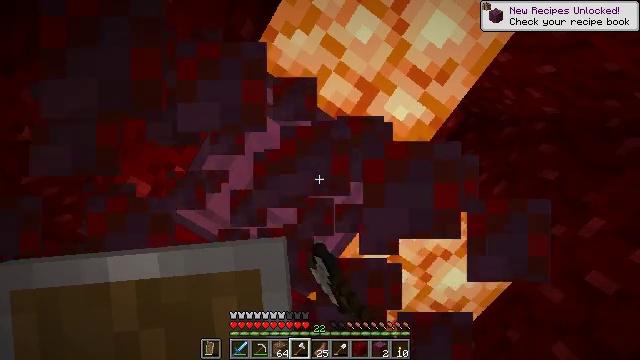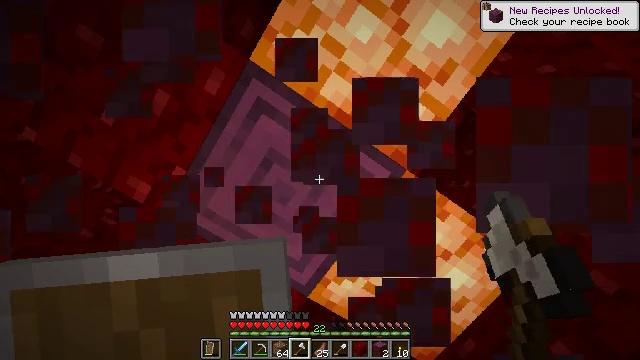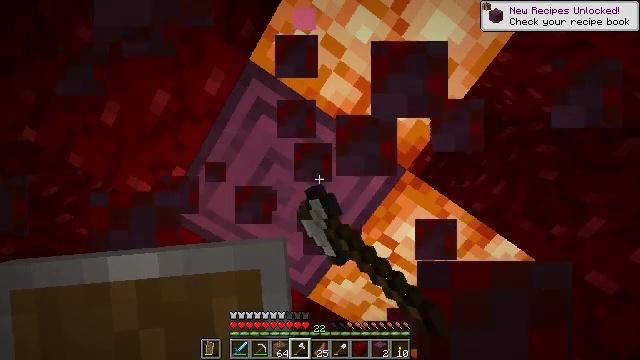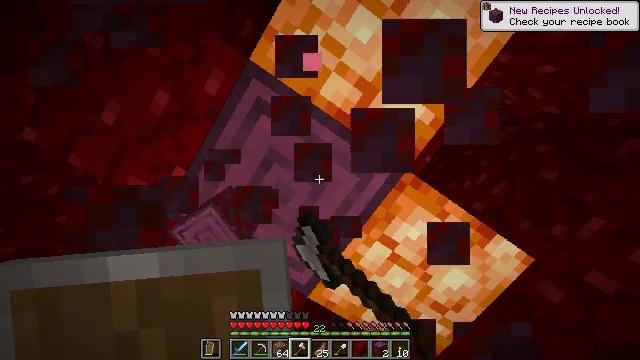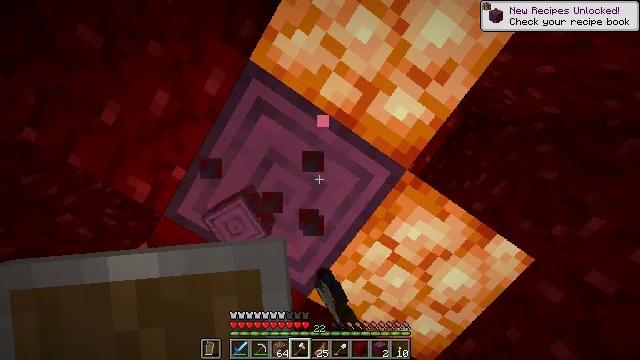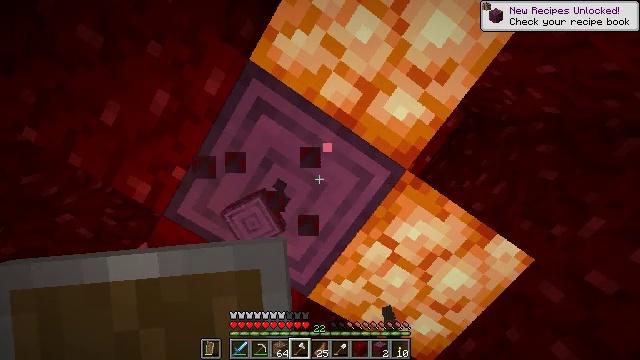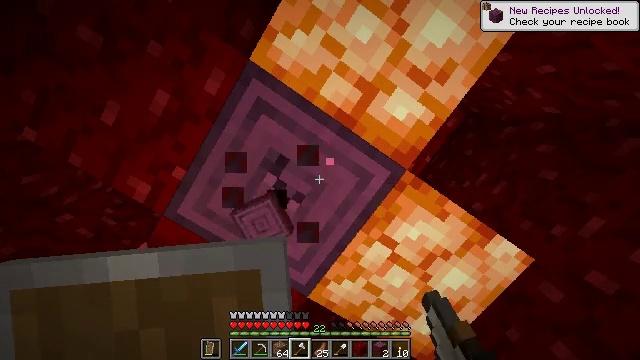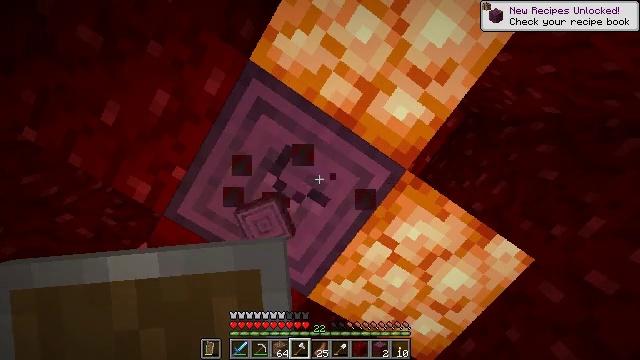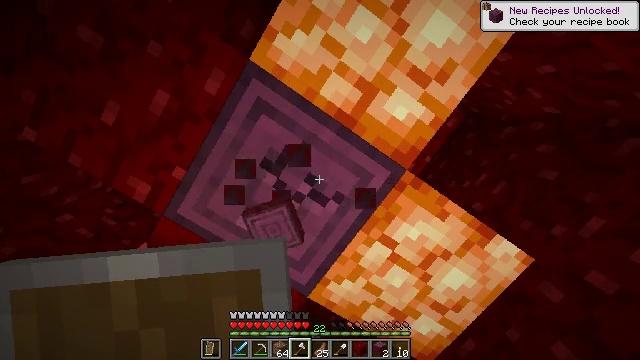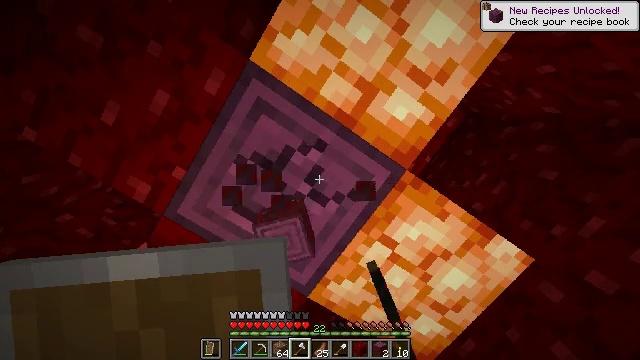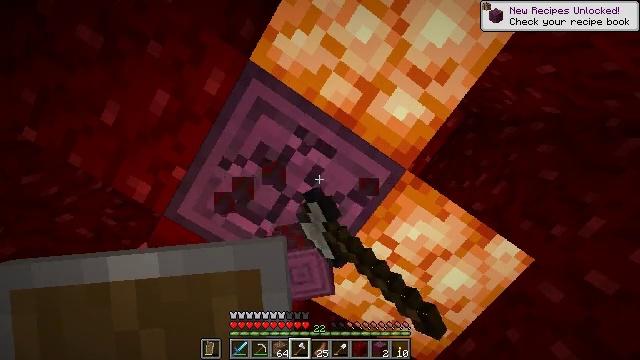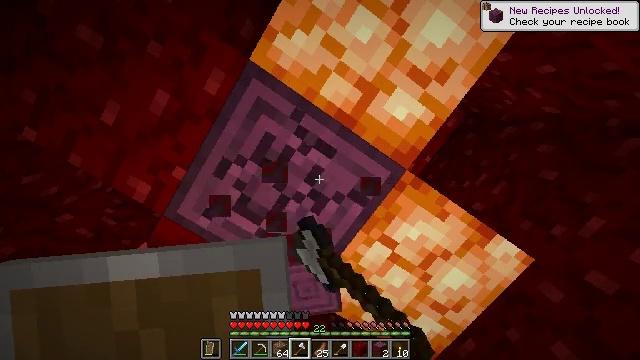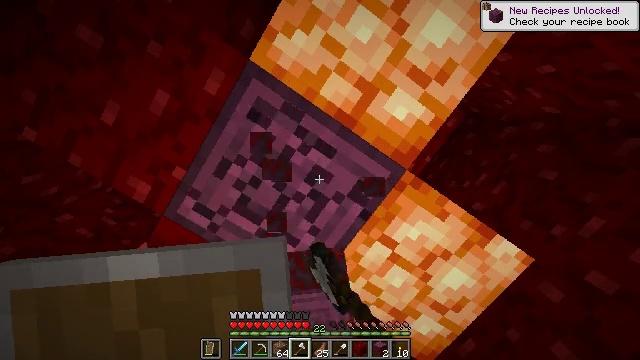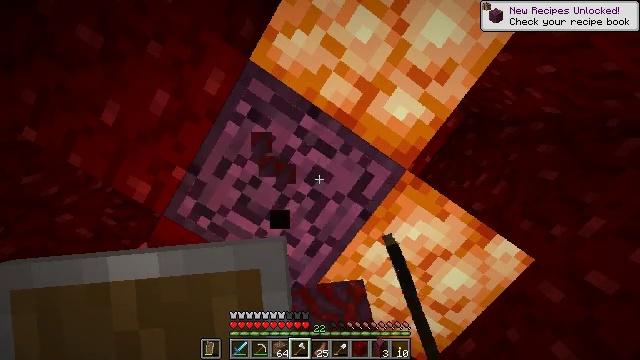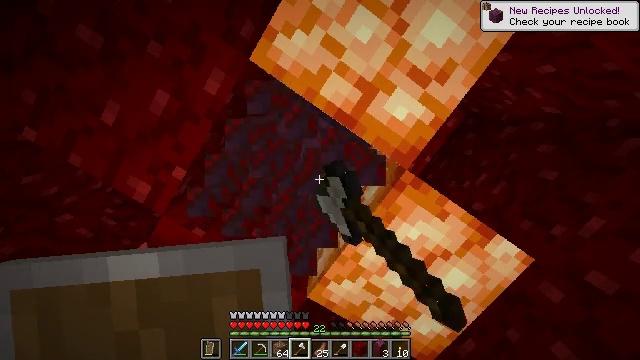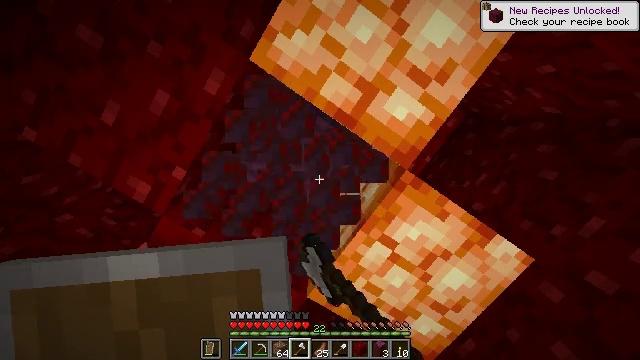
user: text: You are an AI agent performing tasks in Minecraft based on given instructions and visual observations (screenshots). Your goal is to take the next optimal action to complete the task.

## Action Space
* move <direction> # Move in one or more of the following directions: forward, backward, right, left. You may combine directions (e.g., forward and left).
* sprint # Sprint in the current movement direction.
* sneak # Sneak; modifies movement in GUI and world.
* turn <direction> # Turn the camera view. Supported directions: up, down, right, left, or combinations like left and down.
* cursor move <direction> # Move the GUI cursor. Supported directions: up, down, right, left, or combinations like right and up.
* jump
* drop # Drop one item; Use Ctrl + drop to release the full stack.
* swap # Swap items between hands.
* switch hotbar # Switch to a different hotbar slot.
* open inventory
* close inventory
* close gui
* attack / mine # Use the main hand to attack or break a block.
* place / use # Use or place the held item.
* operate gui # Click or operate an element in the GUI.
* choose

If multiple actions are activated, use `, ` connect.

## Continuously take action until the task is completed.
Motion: motion action
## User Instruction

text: Chop crimson stem from the tree.
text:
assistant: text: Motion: attack / mine
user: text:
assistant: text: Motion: attack / mine
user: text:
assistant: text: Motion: attack / mine
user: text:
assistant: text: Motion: attack / mine
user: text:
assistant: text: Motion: attack / mine
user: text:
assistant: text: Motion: attack / mine
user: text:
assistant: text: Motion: attack / mine
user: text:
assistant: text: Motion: attack / mine
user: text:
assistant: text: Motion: attack / mine
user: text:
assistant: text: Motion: attack / mine
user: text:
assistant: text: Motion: attack / mine
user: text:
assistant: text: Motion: attack / mine
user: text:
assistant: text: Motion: attack / mine
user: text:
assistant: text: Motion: attack / mine
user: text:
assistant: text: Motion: attack / mine
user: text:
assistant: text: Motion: attack / mine
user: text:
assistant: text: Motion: attack / mine
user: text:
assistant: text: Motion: attack / mine
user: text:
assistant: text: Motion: attack / mine
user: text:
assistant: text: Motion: attack / mine
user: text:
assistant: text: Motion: attack / mine
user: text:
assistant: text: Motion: attack / mine
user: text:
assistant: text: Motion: no_op
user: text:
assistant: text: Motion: no_op
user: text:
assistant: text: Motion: turn right
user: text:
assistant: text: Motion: no_op
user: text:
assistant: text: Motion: no_op
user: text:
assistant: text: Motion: attack / mine
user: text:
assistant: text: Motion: attack / mine
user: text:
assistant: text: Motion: attack / mine